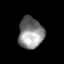
Tissue: skin
Cell type: T cells
Senescence score: 0.2563
Nuclear area (px): 755
Mean DAPI intensity: 137.828